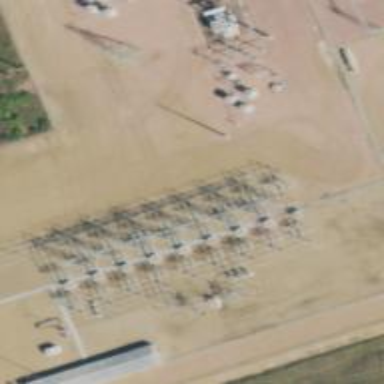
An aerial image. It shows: Mast used for lightning protection.